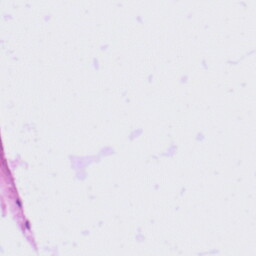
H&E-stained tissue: Tonsil